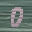
Label: 0